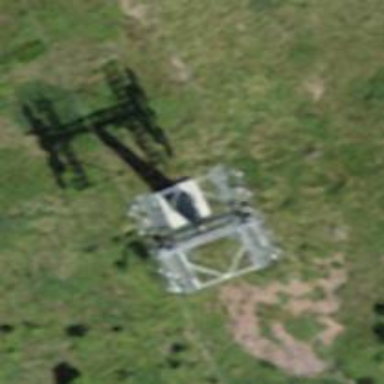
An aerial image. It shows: Pylon for aerialway.